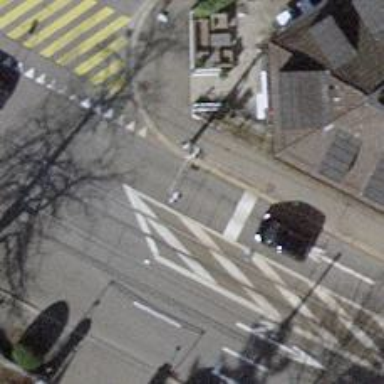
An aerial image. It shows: Road with traffic signals.